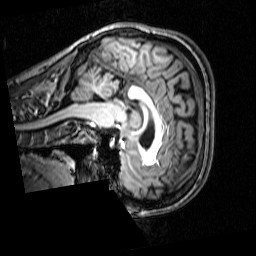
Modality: T1w
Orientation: sagittal